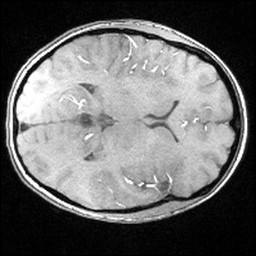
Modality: angio
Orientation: axial
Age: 28
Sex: female
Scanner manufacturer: siemens
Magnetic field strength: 3 T
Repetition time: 0.025 s
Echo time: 0.00334 s